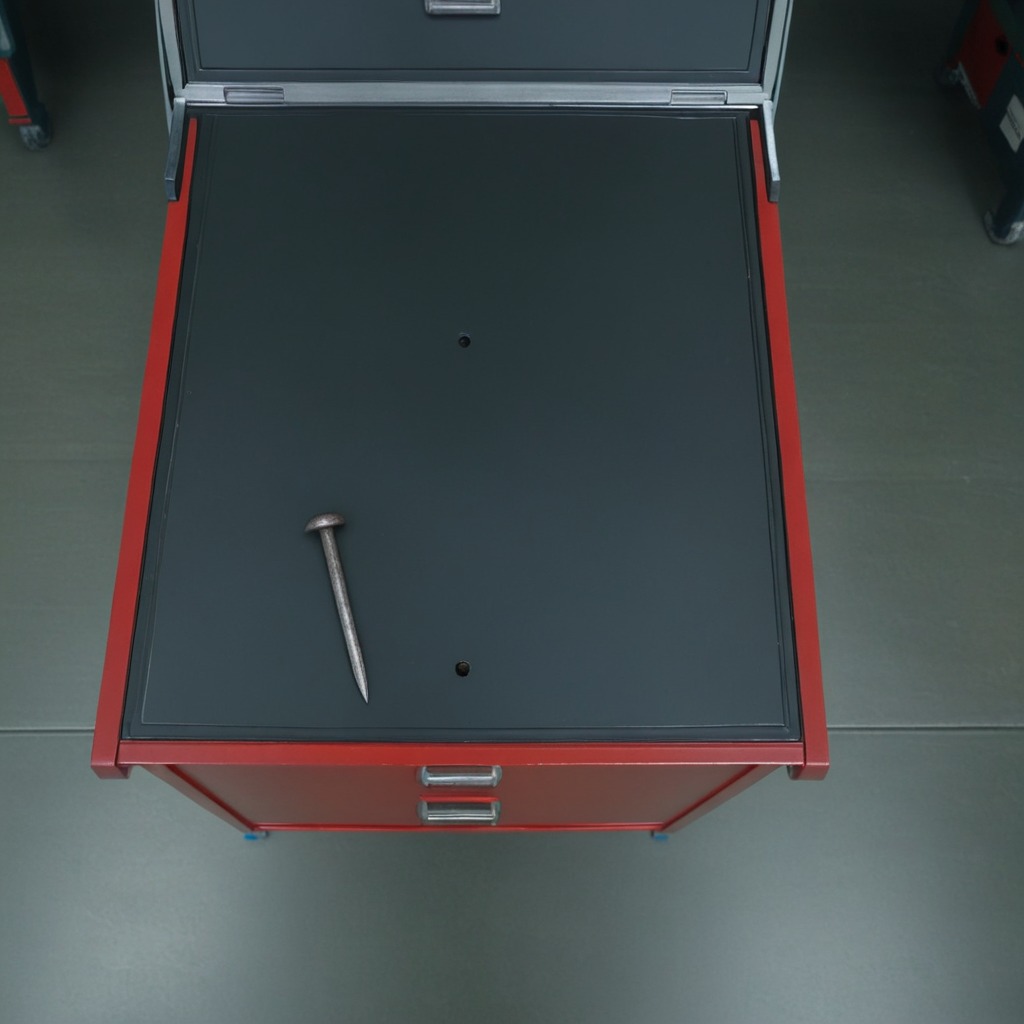
An iron nail is lying on the toolbox surface.